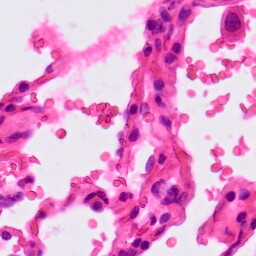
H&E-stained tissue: Lung